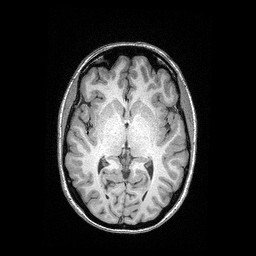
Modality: T1w
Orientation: coronal
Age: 28
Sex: female
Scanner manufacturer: siemens
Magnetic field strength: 3 T
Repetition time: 2.4 s
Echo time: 0.03 s